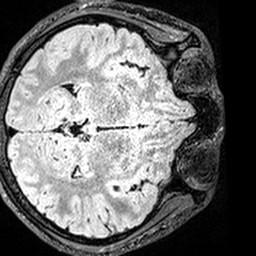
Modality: FLAIR
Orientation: axial
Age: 19
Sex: female
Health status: healthy
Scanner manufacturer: siemens
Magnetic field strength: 3 T
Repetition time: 5 s
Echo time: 0.388 s